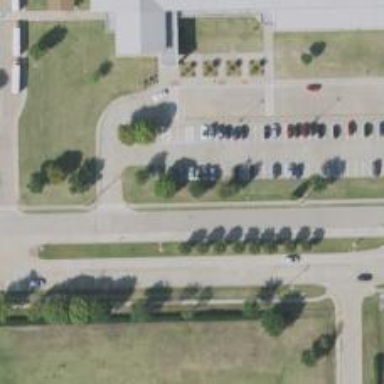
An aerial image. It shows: Parking space.